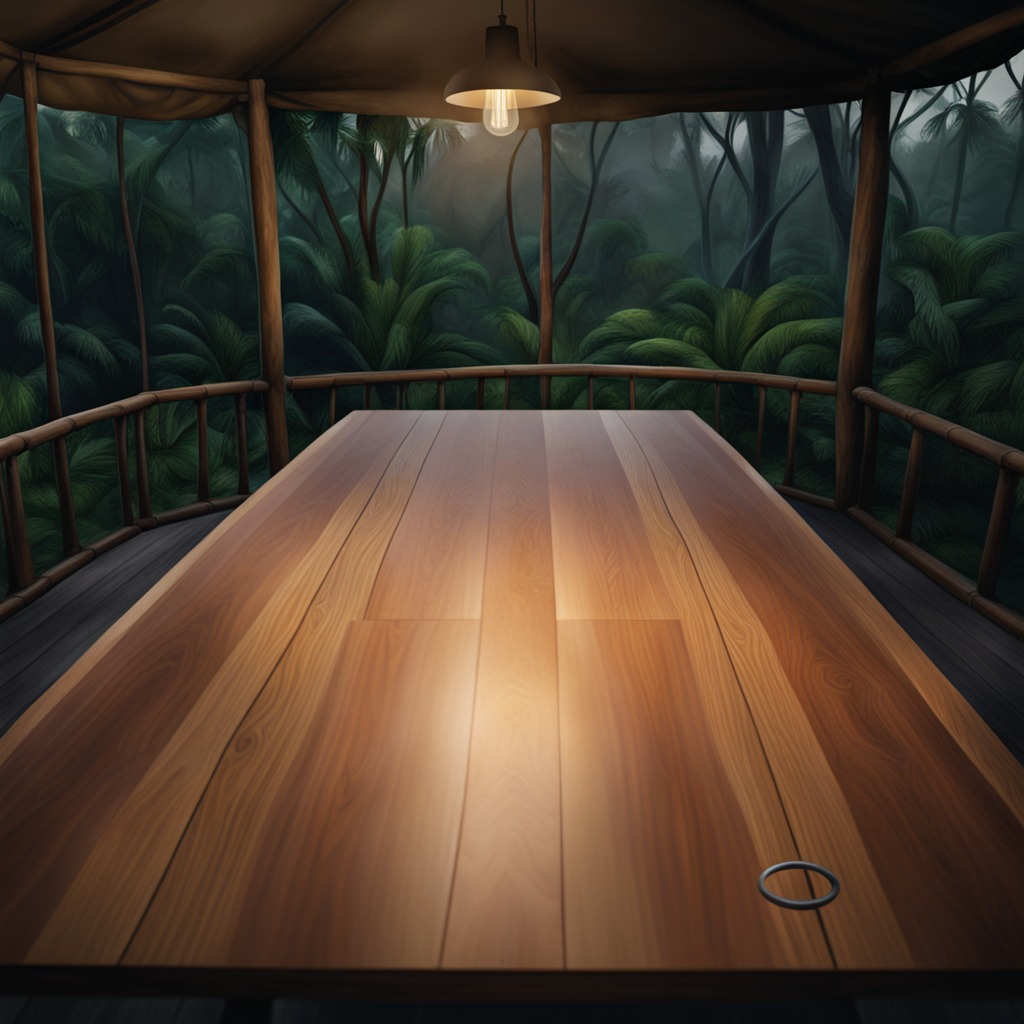
A rubber O-ring lies on the wooden table inside a jungle field workshop tent at night.